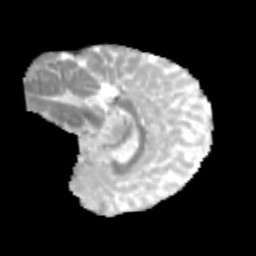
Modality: MD
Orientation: sagittal
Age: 11
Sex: male
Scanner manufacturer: siemens
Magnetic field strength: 3 T
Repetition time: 3.8 s
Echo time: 0.07 s